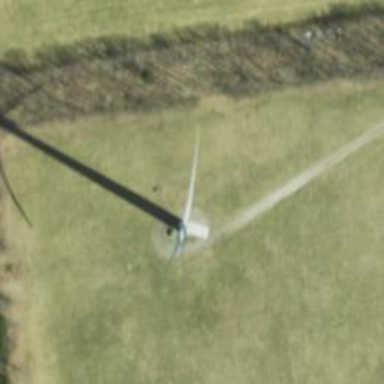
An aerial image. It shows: Wind generator powered by horizontal axis wind turbine.